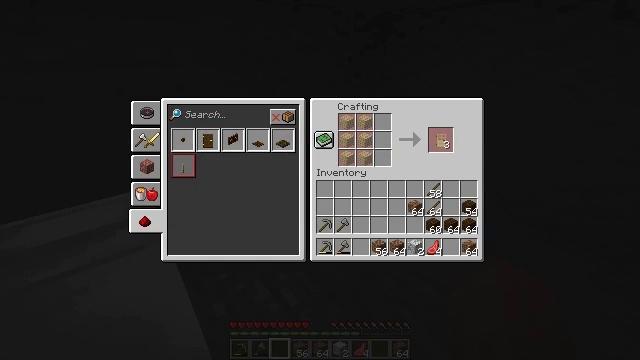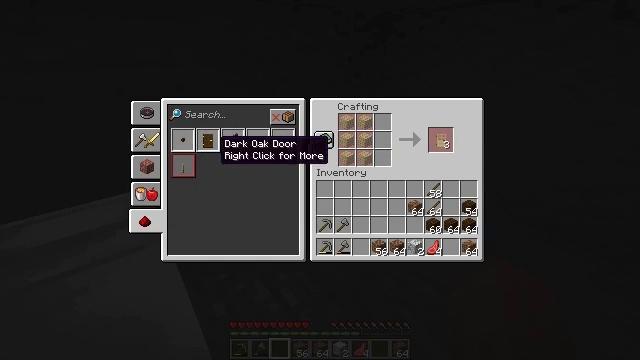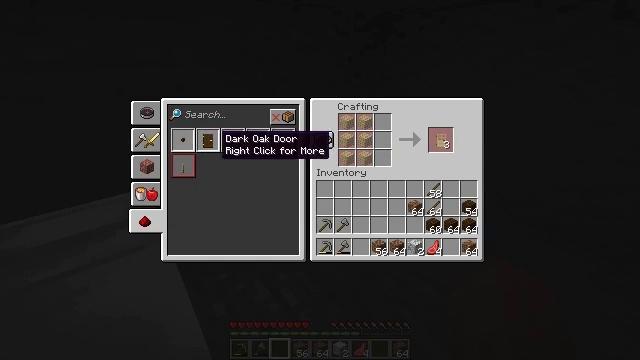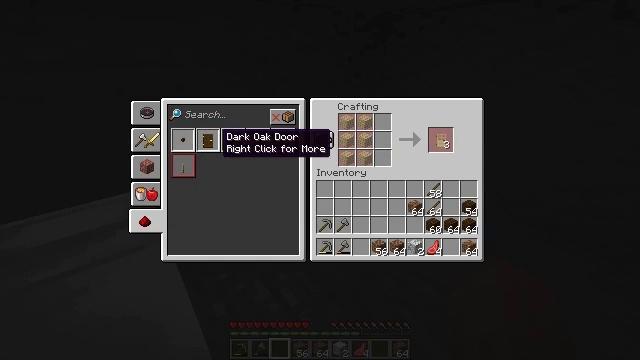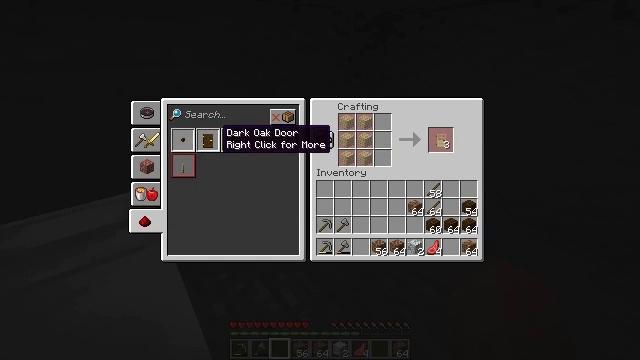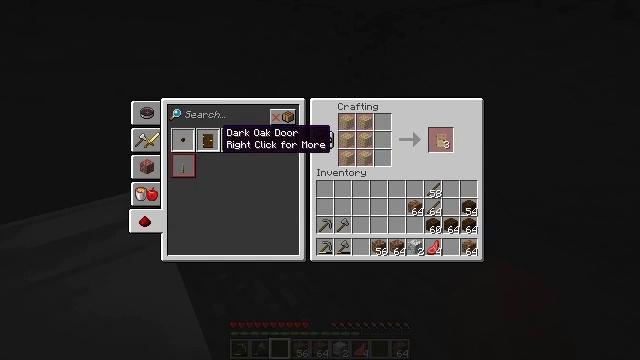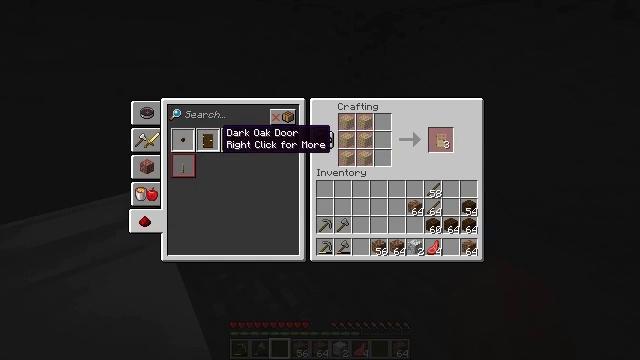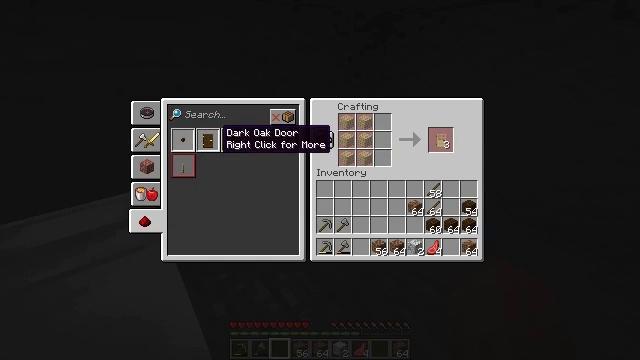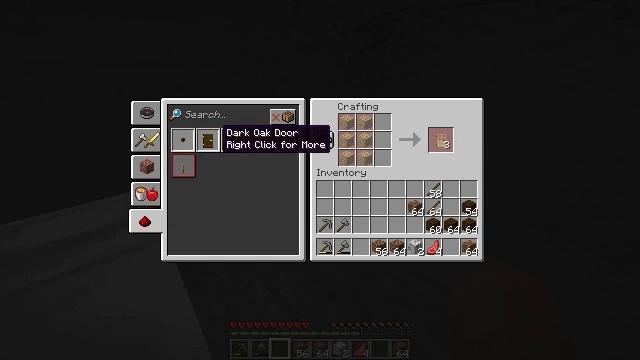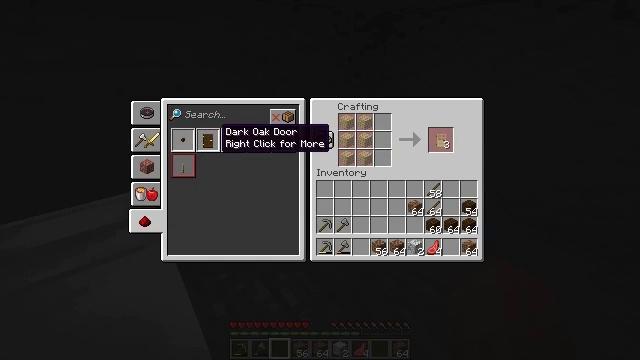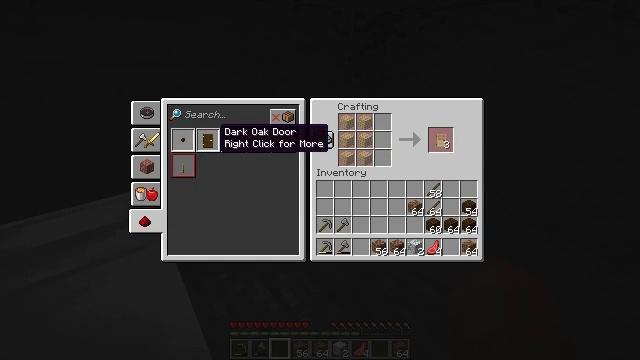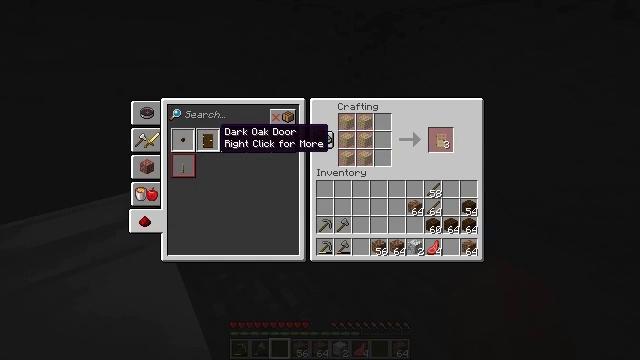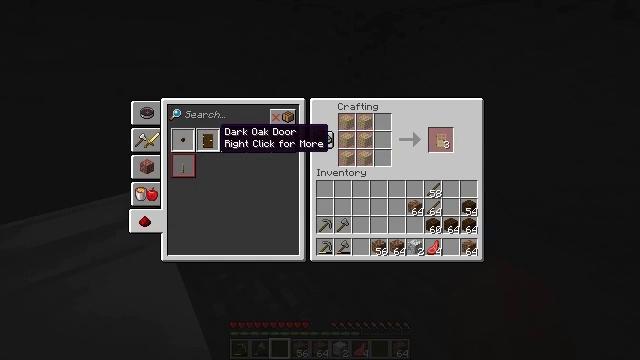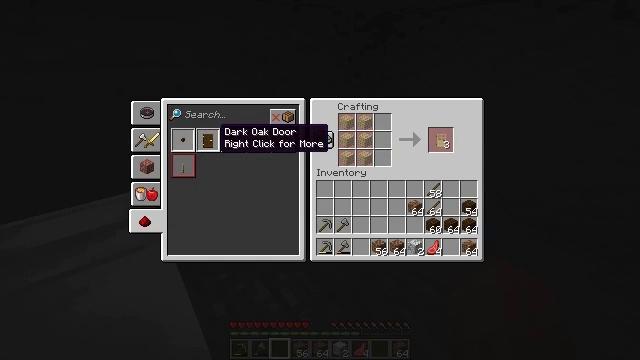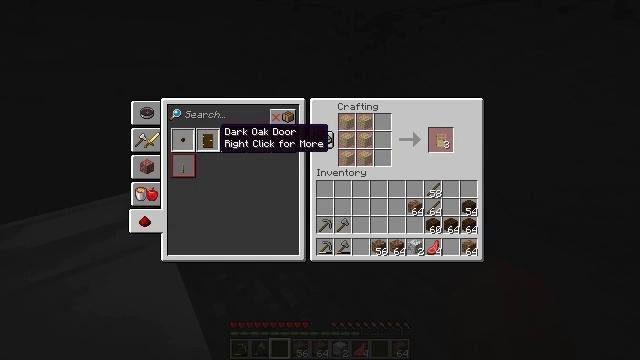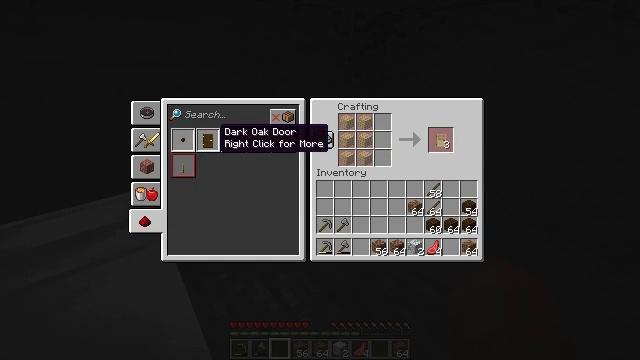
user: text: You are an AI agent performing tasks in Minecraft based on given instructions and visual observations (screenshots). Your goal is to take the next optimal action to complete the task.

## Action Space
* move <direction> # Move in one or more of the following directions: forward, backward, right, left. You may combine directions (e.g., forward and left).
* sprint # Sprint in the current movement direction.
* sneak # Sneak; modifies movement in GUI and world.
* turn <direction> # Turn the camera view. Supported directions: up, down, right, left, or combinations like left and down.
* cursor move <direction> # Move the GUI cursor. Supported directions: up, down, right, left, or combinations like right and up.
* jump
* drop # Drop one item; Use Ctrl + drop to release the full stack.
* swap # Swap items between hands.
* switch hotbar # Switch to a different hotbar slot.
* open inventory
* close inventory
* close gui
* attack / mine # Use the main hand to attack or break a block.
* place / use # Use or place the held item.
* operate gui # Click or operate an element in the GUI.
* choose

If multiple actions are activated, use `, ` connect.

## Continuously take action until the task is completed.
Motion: motion action
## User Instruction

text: Craft a dark oak door.
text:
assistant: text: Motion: no_op
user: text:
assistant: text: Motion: no_op
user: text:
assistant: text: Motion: no_op
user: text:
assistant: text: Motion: no_op
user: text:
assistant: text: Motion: no_op
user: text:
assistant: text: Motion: no_op
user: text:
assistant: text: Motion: no_op
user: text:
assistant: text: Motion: no_op
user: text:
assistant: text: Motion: no_op
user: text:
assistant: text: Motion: no_op
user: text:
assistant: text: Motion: no_op
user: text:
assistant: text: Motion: no_op
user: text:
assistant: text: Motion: no_op
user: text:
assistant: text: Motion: no_op
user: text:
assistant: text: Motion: no_op
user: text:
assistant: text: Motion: no_op
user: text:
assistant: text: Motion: no_op
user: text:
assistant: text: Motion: no_op
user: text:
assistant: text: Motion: no_op
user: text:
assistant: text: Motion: no_op
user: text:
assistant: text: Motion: no_op
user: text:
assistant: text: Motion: no_op
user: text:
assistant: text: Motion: no_op
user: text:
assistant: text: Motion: no_op
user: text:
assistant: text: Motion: no_op
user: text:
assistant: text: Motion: no_op
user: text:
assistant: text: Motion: no_op
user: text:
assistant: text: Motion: no_op
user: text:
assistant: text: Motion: no_op
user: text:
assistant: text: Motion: no_op